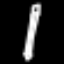
Label: pencil